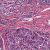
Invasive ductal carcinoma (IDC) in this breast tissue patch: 1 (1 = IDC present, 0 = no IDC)